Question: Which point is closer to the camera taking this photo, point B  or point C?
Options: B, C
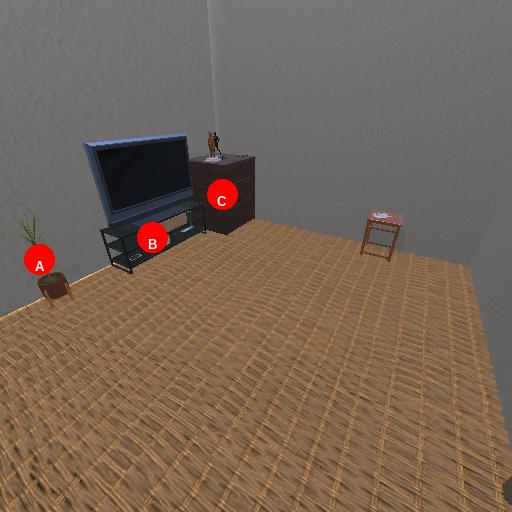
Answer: B